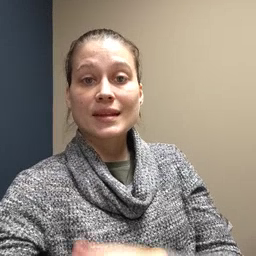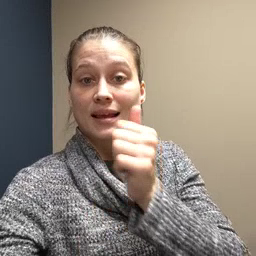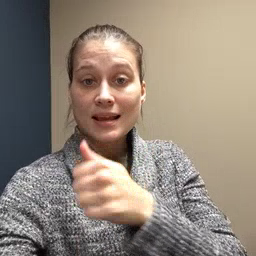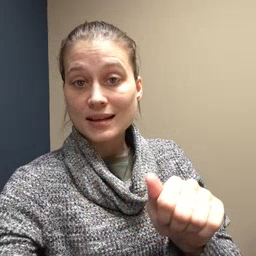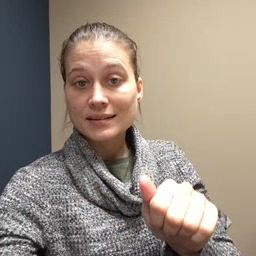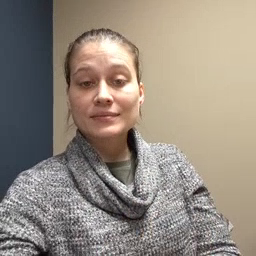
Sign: any